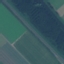
Label: Highway